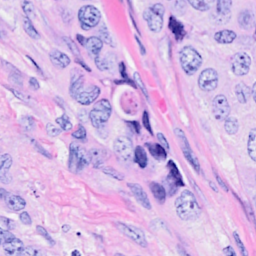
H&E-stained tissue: Breast